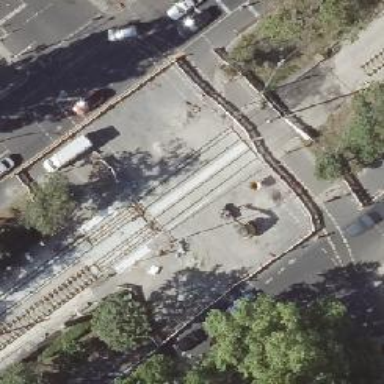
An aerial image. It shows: Tram level crossing on railway.